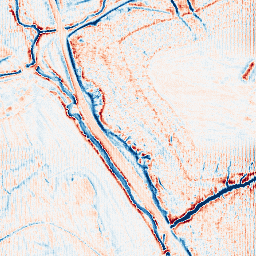
Category: edge_preserving
Decomposition family: anisotropic_diffusion
Decomposition parameters: iterations: 50
kappa: 50
gamma: 0.05
Upsampling method: fft_zeropad
Upsampling parameters: scale: 8
Upsampling scale: 8